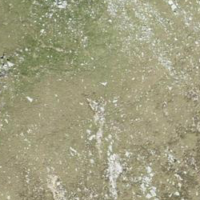
EUNIS habitat code: 26
Species observed at this site:
Pyrrhocorax graculus
Aquila chrysaetos
Lagopus muta